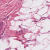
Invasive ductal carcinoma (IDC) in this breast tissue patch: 0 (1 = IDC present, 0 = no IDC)